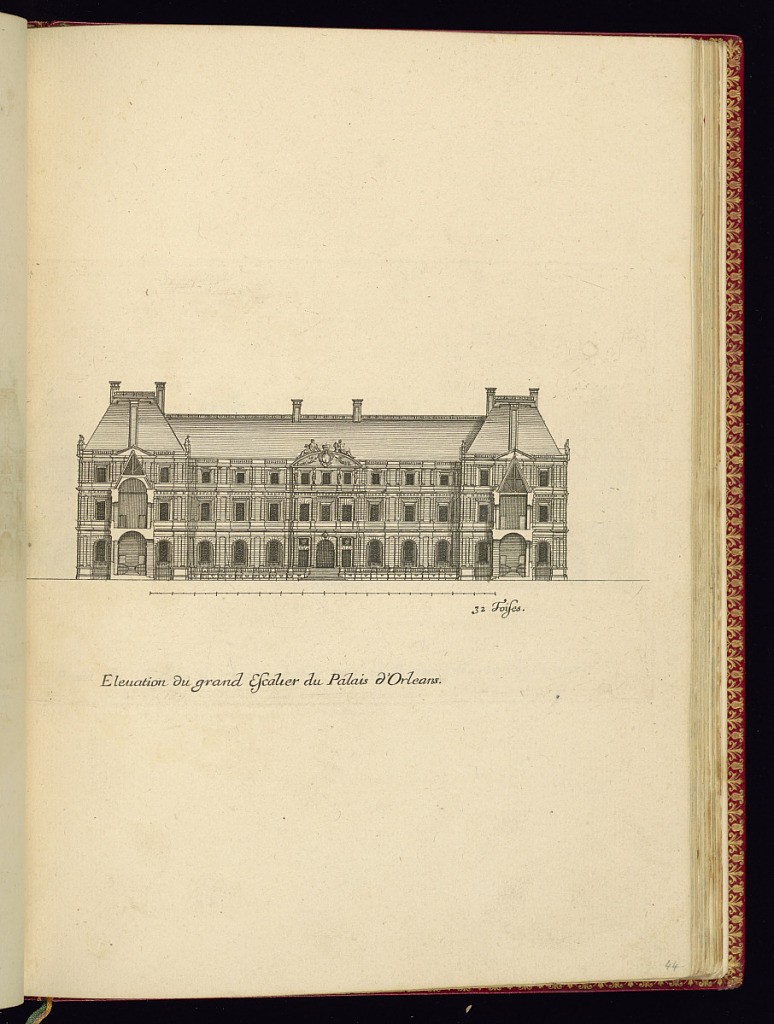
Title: Elevation du grand Escalier du Palais d’Orleans
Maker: Jean Marot, French, 1619 - 1679
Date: ca.1635–ca.1660
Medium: Etching on laid paper
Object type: Print
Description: Architectural elevation of an exterior façade for a Parisian palace with a scale below and part sectional views of the interior at each end. The façade features windows, coat of arms, statues, pilasters, balustrades, and horizontal banded rustication. The plate is titled.